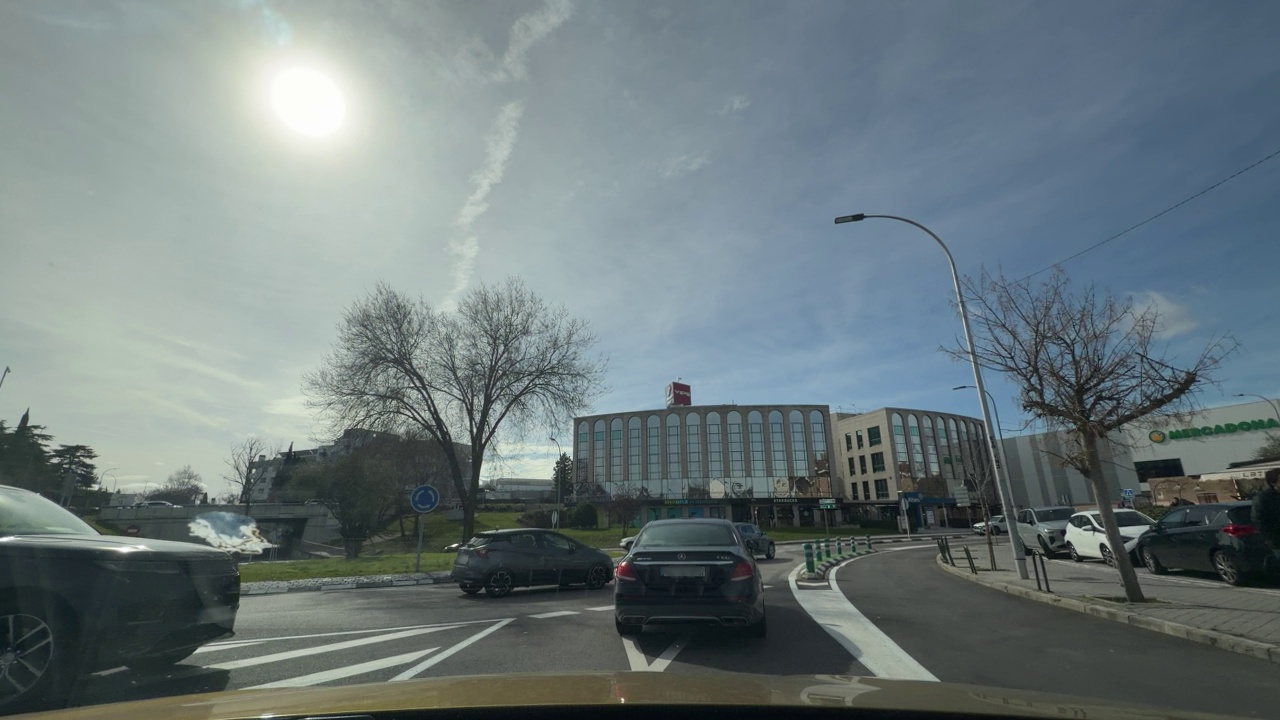
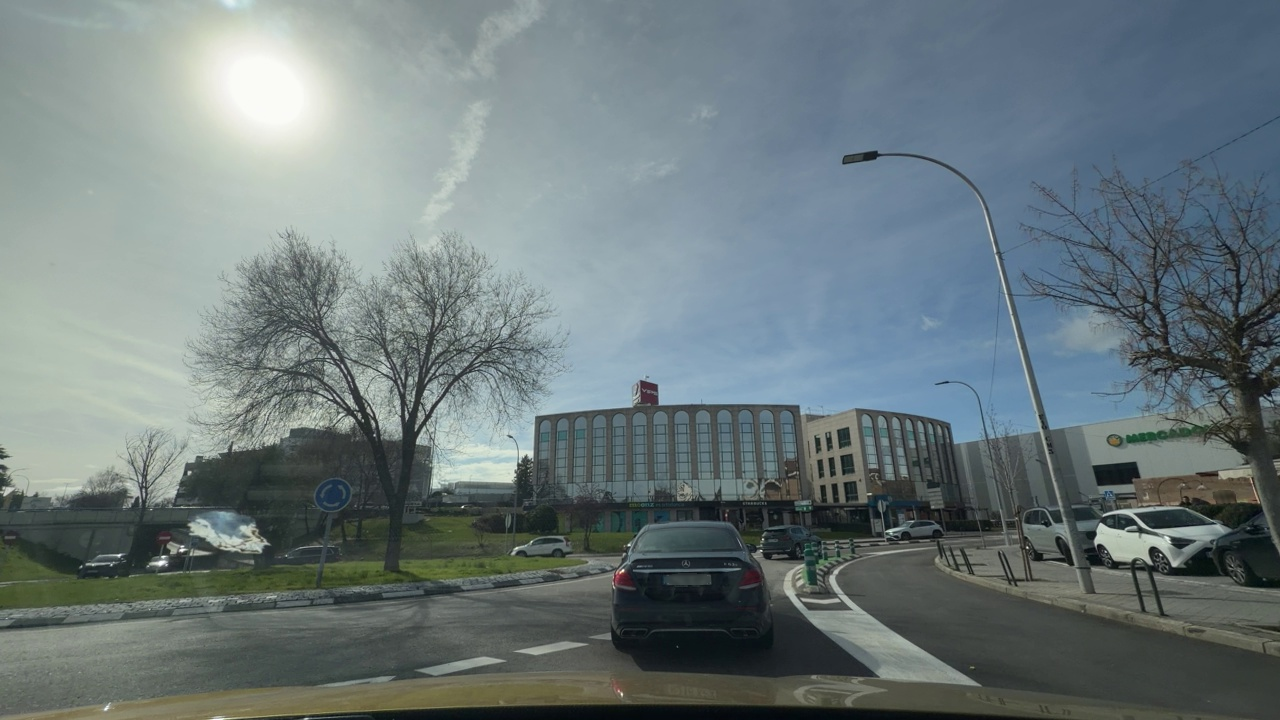
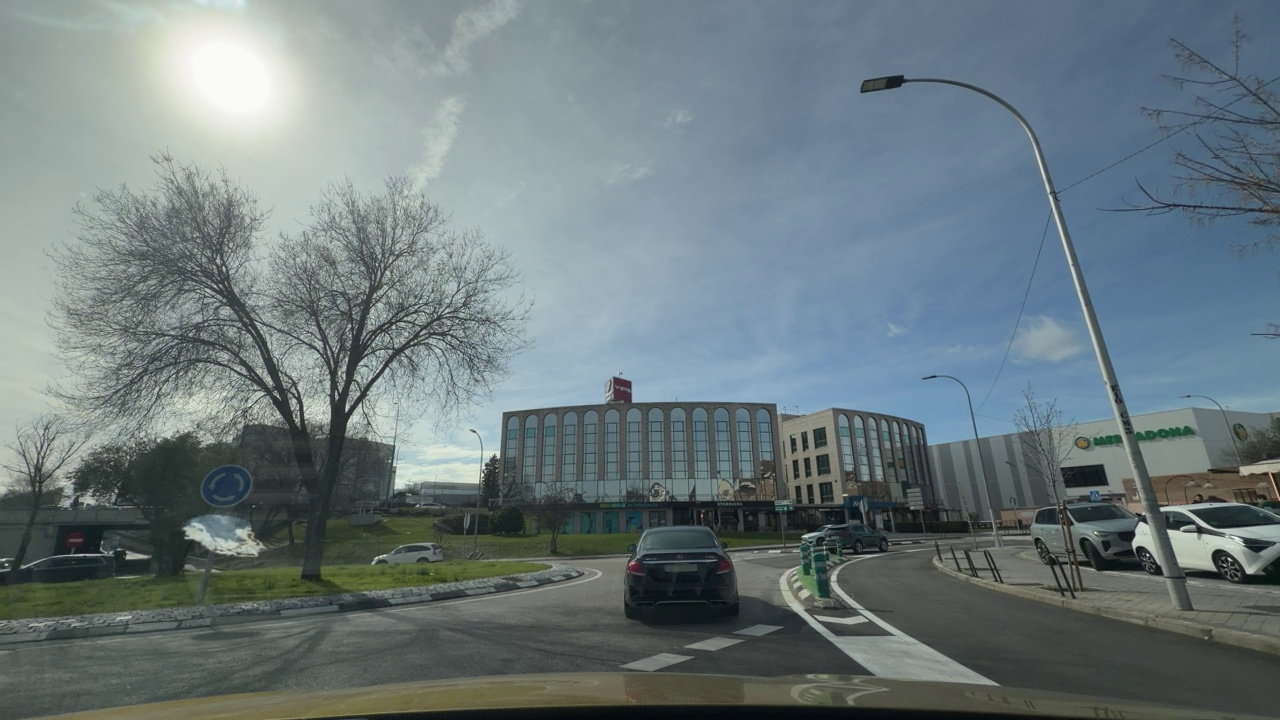
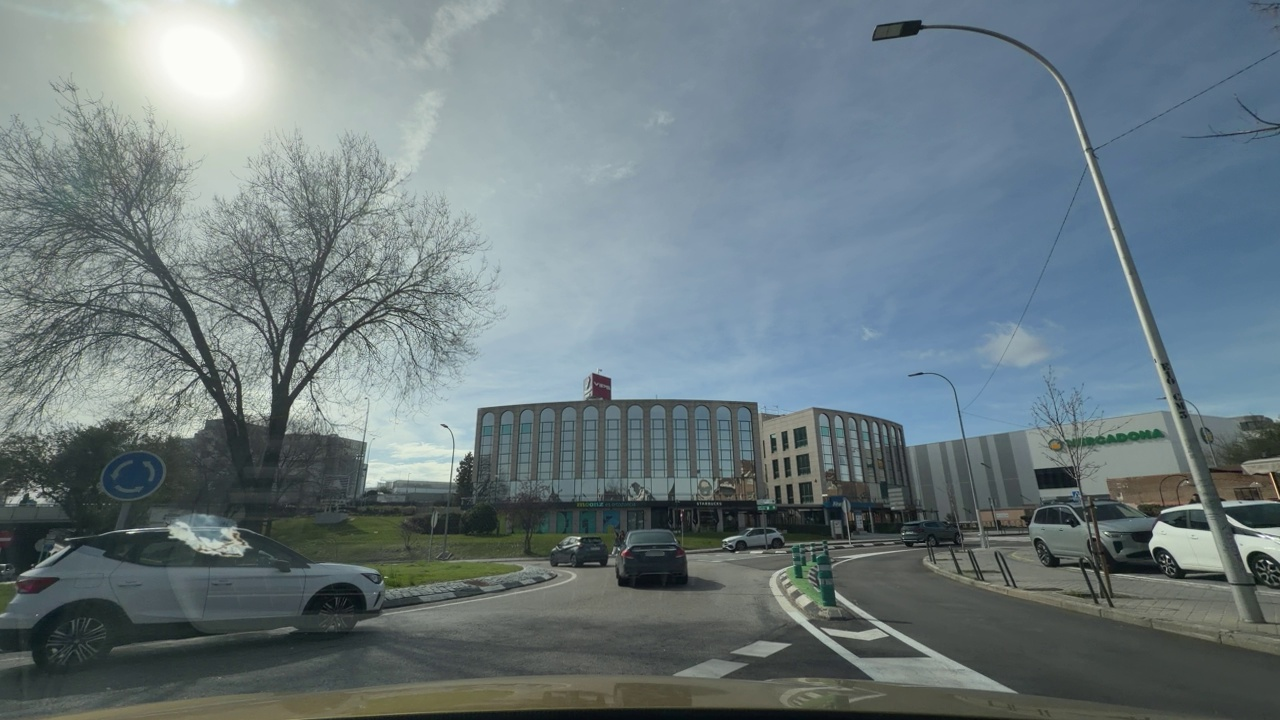
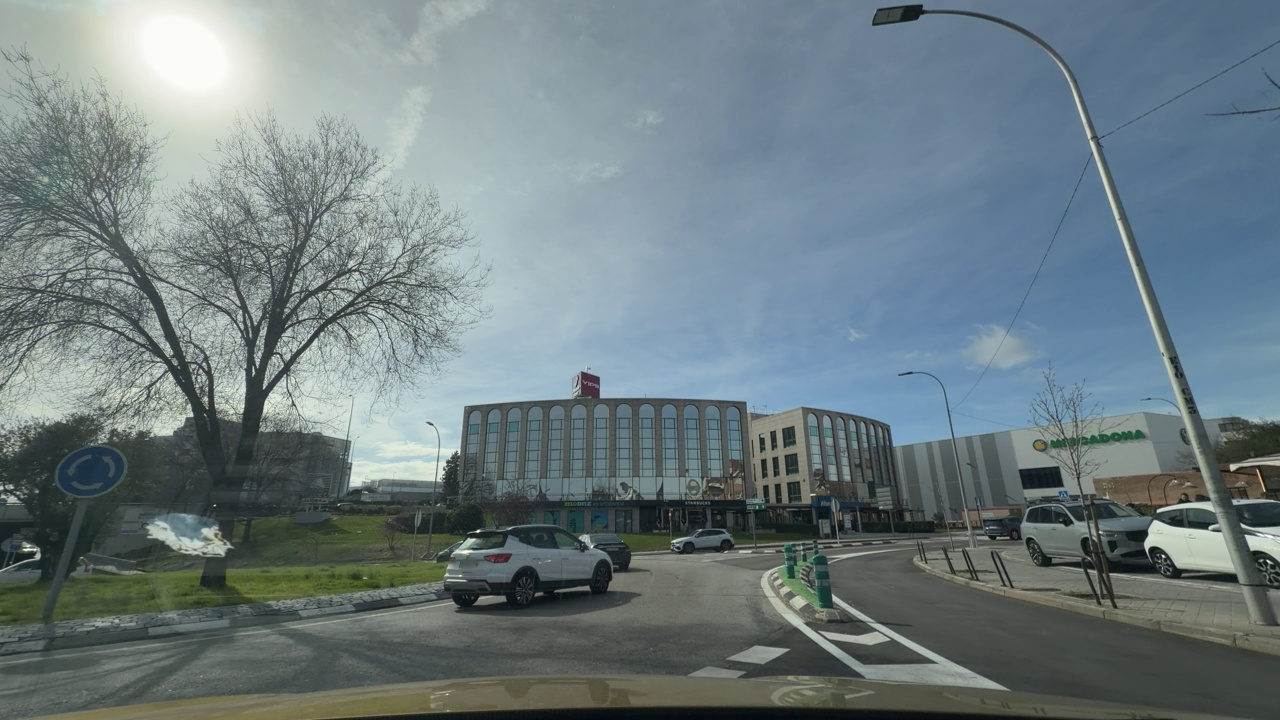
Situation: Roundabout
Question: Is the ego vehicle currently inside a roundabout?
Answer: Yes
Reasoning: The ego vehicle is travelling inside a circular intersection.

Situation: Roundabout
Question: Is a roundabout visible ahead in the ego direction?
Answer: Yes
Reasoning: Both the circular intersection sign and the central island are visible.

Situation: Roundabout
Question: Is the ego vehicle stationary while another vehicle crosses its path within the roundabout?
Answer: Yes
Reasoning: There are other vehicles crossing ego's path.